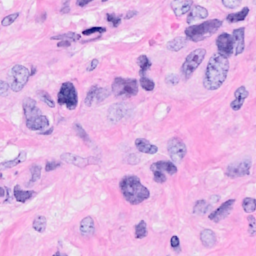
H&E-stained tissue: Breast